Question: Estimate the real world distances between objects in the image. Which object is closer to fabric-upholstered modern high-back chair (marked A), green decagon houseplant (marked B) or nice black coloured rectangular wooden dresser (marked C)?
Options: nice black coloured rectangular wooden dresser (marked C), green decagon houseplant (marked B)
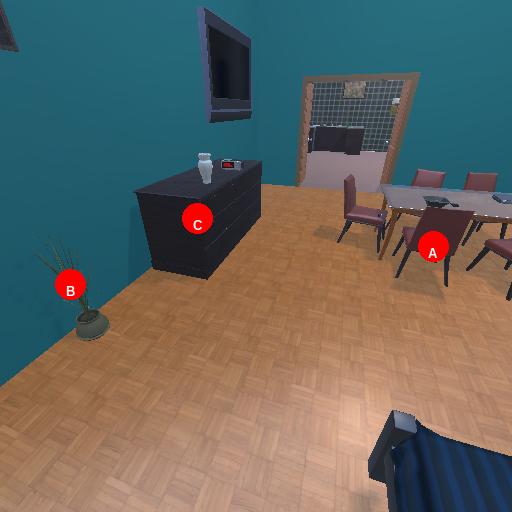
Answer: nice black coloured rectangular wooden dresser (marked C)